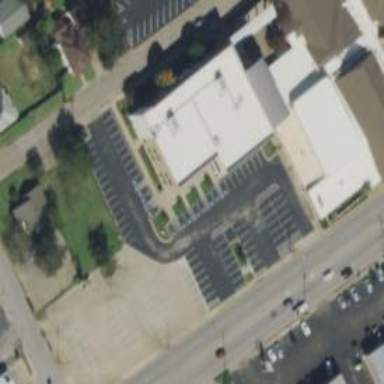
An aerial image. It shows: Parking space is available.